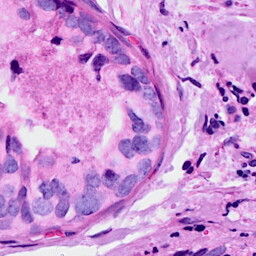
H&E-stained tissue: Breast